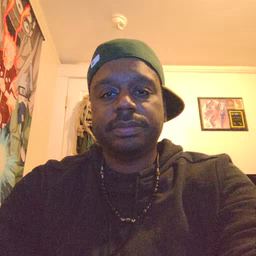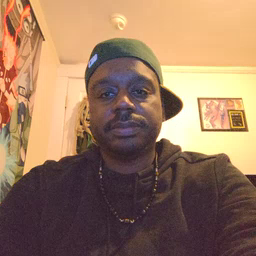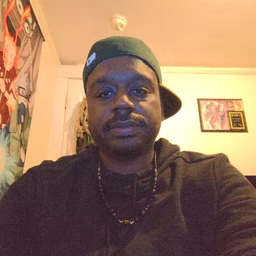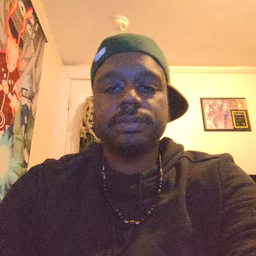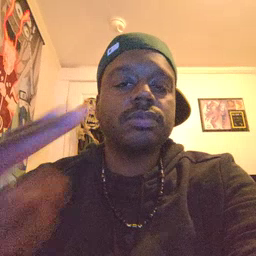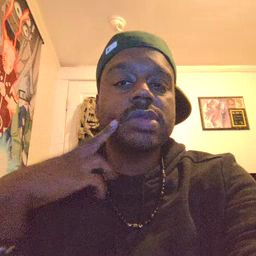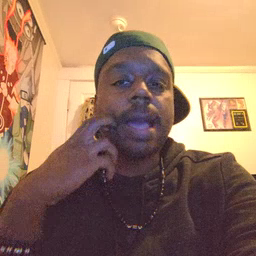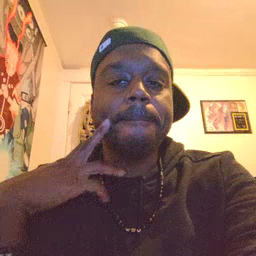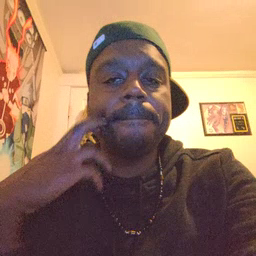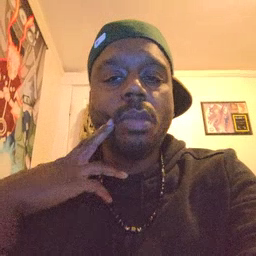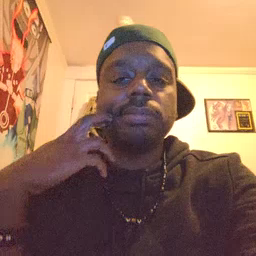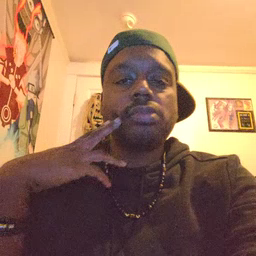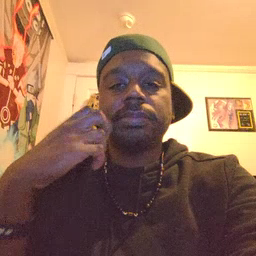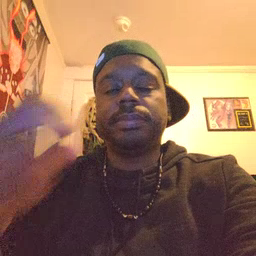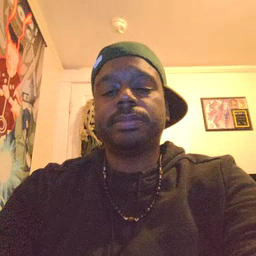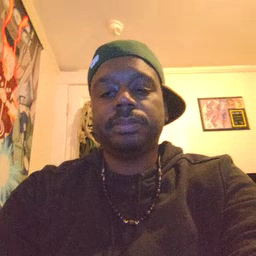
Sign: gum